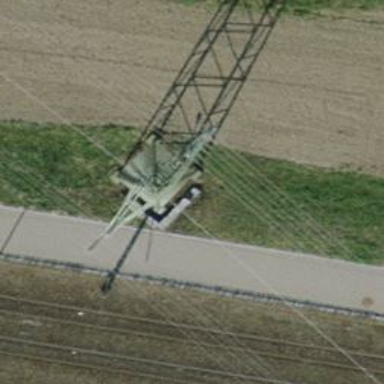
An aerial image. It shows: Lattice structure tower used for power transmission.